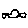
Label: car